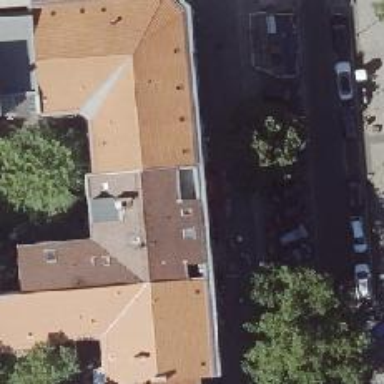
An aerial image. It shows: Pub.